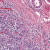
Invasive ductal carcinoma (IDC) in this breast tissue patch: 1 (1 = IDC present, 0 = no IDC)